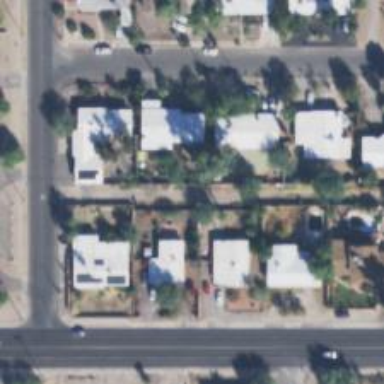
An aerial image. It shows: Alley classified as service road.